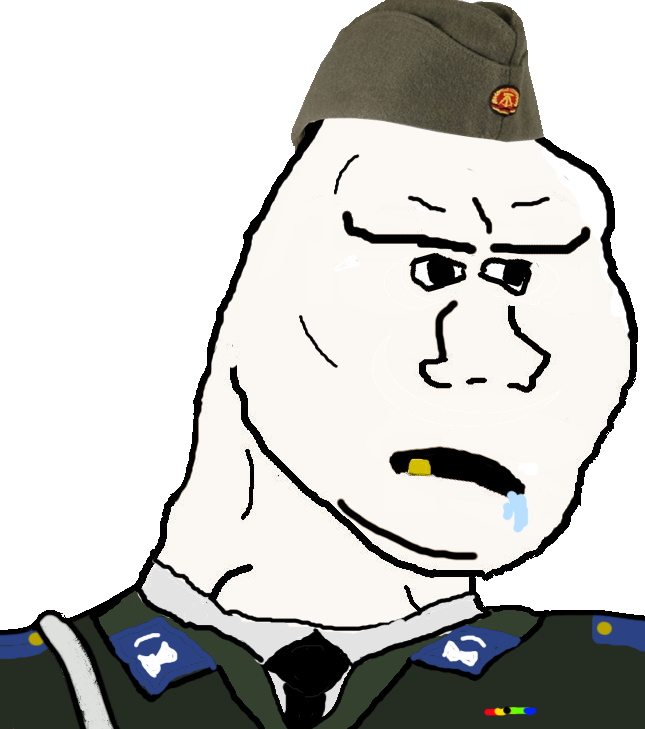
Label: 5_Brainlet